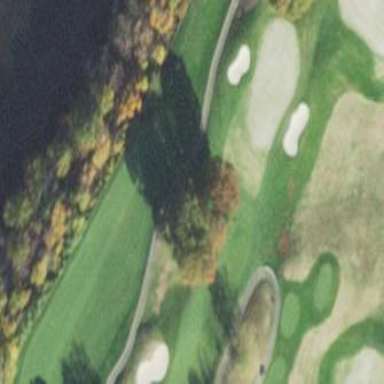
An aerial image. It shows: Grassy area designated as golf fairway.